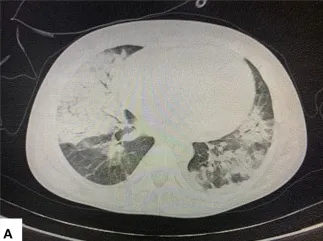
(A) Chest computed tomography showing multifocal and confluent consolidations with ground-glass attenuation in >50% of the pulmonary parenchyma.
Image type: radiology (ct)